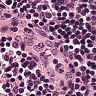
Metastatic tissue present: no